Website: home-depot
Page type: store-pickup
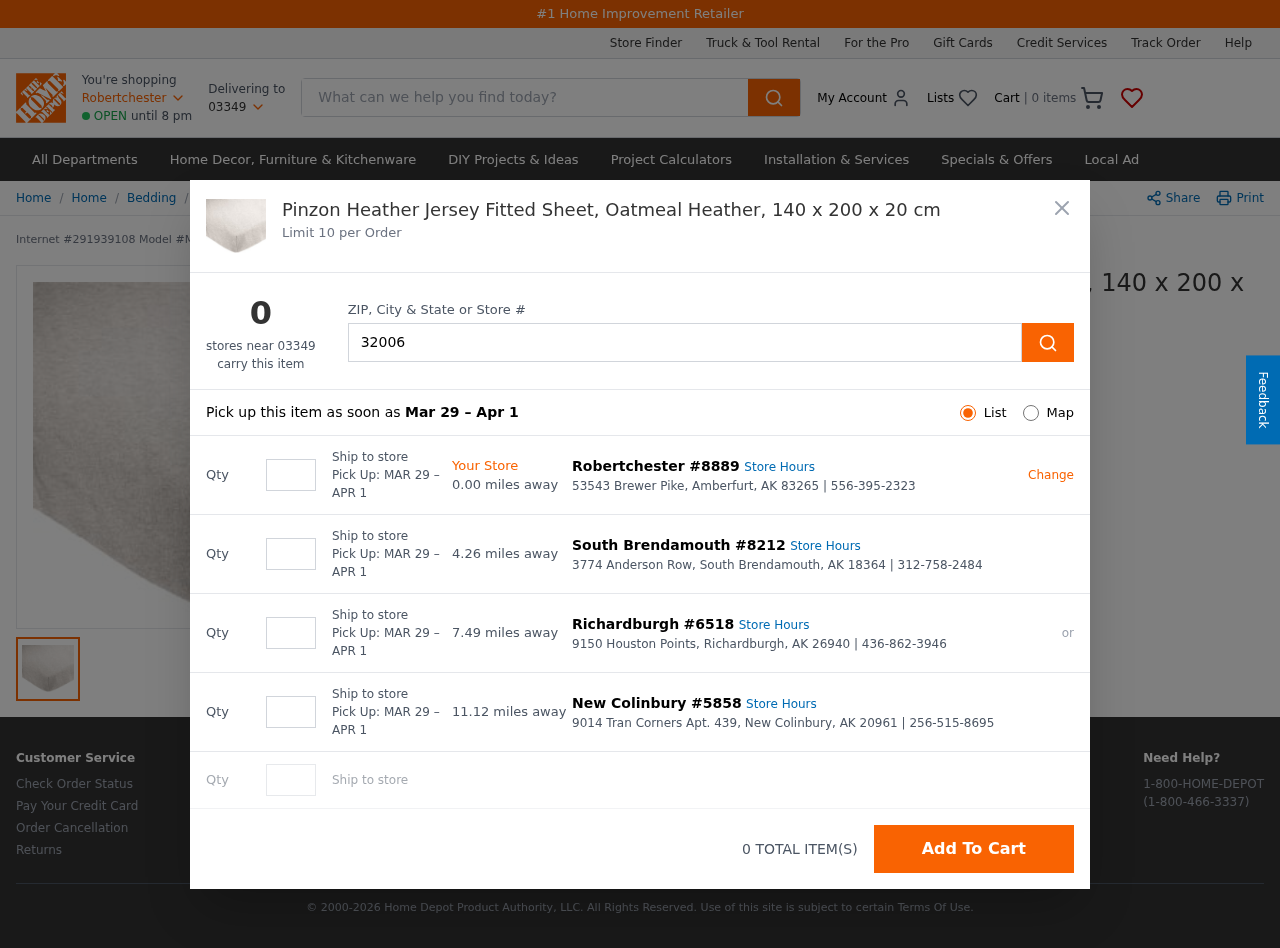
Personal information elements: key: PII_CITY
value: Robertchester
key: PII_LOCATION1_CITY_STATE_ZIP
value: Amberfurt, AK 83265
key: PII_LOCATION1_STREET
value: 53543 Brewer Pike
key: PII_LOCATION2_CITY
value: South Brendamouth
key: PII_LOCATION2_CITY_STATE_ZIP
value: South Brendamouth, AK 18364
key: PII_LOCATION2_STREET
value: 3774 Anderson Row
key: PII_LOCATION3_CITY
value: Richardburgh
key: PII_LOCATION3_CITY_STATE_ZIP
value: Richardburgh, AK 26940
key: PII_LOCATION3_STREET
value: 9150 Houston Points
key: PII_LOCATION4_CITY
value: New Colinbury
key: PII_LOCATION4_CITY_STATE_ZIP
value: New Colinbury, AK 20961
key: PII_LOCATION4_STREET
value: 9014 Tran Corners Apt. 439
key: PII_POSTCODE
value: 03349
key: PII_POSTCODE2
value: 32006
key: PII_LOCATION1_PHONE
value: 556-395-2323
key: PII_LOCATION2_PHONE
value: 312-758-2484
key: PII_LOCATION3_PHONE
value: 436-862-3946
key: PII_LOCATION4_PHONE
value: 256-515-8695
Product elements: key: PRODUCT1_BREADCRUMB
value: Home
Bedding
Bedding Sets
Sheets
Fitted Sheets
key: PRODUCT1_NAME
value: Pinzon Heather Jersey Fitted Sheet, Oatmeal Heather, 140 x 200 x 20 cm
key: PRODUCT_INTERNET_NUMBER
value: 291939108
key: PRODUCT_MODEL_NUMBER
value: MW_OHW321102
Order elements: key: ORDER_NUM_ITEMS
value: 0
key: ORDER_PICKUP_DATE_RANGE
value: MAR 29 – APR 1
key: ORDER_PICKUP_DATE_RANGE
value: Mar 29 – Apr 1
Search elements: key: HEADER_SEARCH
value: What can we help you find today?
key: SEARCH_STORE_LOCATION
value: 32006
Other elements: key: STORE1_DISTANCE
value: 0.00
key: STORE1_NUMBER
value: #8889
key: STORE2_DISTANCE
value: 4.26
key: STORE2_NUMBER
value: #8212
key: STORE3_DISTANCE
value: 7.49
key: STORE3_NUMBER
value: #6518
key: STORE4_DISTANCE
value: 11.12
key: STORE4_NUMBER
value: #5858